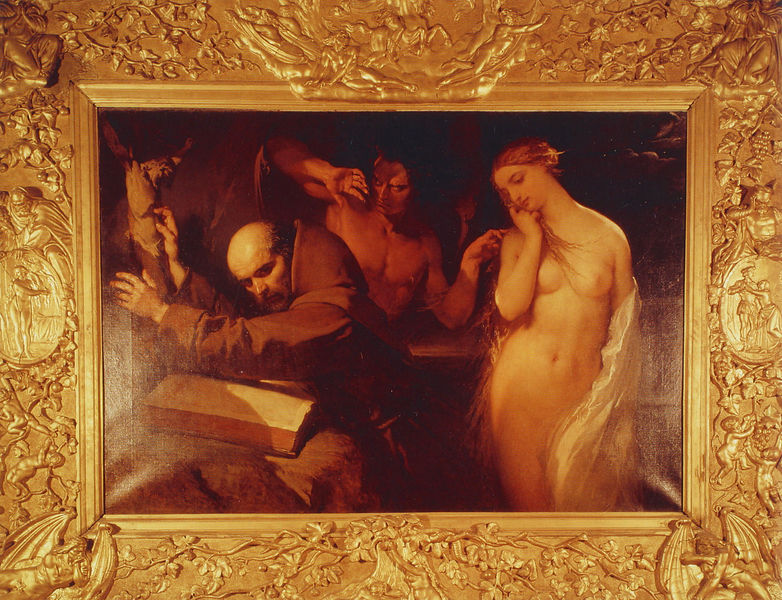
Titel: De bekoring van Sint-Antonius
Künstler: Louis Gallait
Institution: Den Haag, Koninklijke Verzamelingen
Schlagwörter: akt, gemälde, mann, nackt, schatten, umhang, gelb, braun, brust, frau, licht, rot, schleier, tuch, malerei, bibel, rahmen, bild, hände, gold, kutte, stoff, paar, schön, oval, pferd, trauben, relief, brüste, glatze, buch, vergoldet, kreuz, jungfrau, greifen, dämon, christus, jesus, teufel, versuchung, priester, kruzifix, mönch, mönche, putten, sünde, satan, verzierungen, kapuze, abwehr, tonsur, kruez, schleider